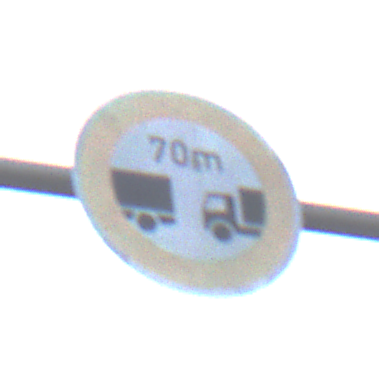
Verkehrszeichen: VerbotUnterschreitenMindestabstand
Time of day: SunriseSunset
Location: Outdoor (Nature)
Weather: PartlyCloudy
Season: NotSpecified
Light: Natural